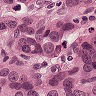
Metastatic tissue present: yes